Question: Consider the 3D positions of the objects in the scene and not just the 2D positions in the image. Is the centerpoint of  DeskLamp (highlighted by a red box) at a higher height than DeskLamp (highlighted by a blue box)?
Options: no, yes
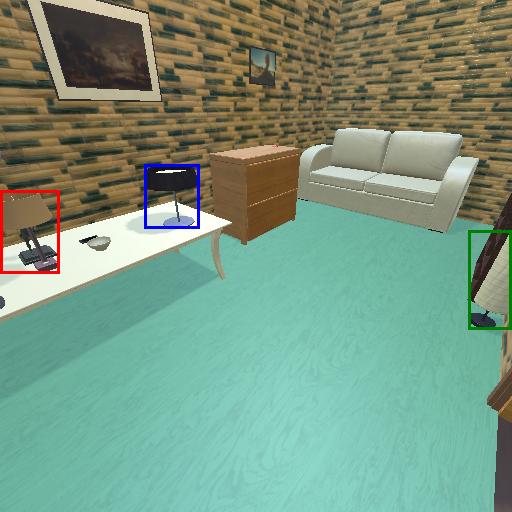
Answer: no